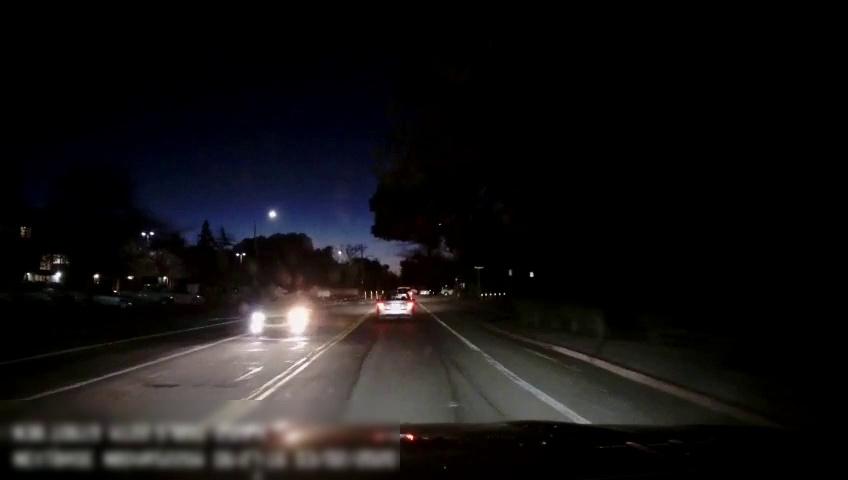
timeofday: Night
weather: Cloudy
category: Drivable Space
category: Vehicles | Car
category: Vehicles | SUV
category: Vehicles | Car
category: Vehicles | SUV
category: Lanes | Current Lane
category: Lanes | Opposite Lane
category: Lanes | Opposite Lane
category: Lanes | Current Lane